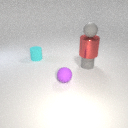
small gray rubber cylinder to the right of small cyan rubber cylinder